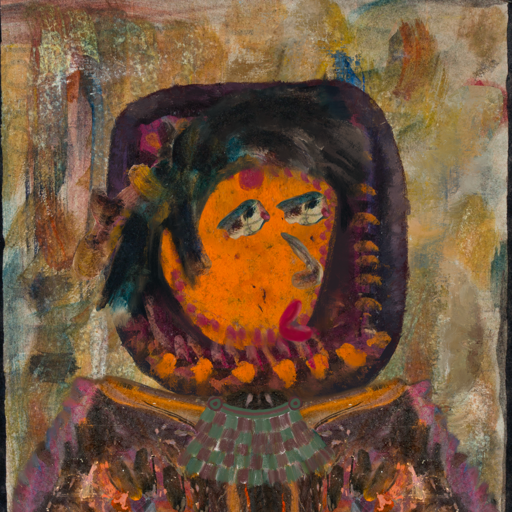
Background: Pipe, Head And Neck Side: Doll_w_Hair, Face Side: Pipe, Bust: Gypsy_Queen, Hair Side: Pipe, Head Accessory: Blank, Second Necklace: After_Raid, Necklace: Blank, Baby: Blank